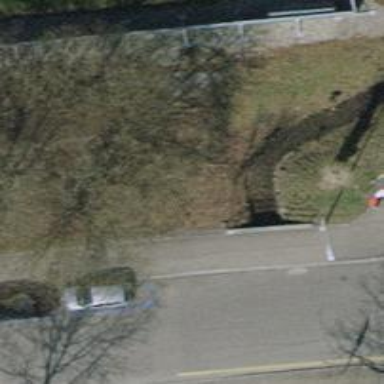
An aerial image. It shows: There is tunnel.